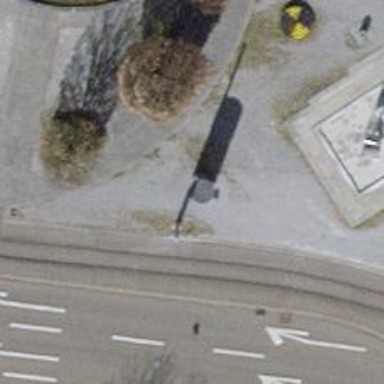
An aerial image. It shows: Advertising column.